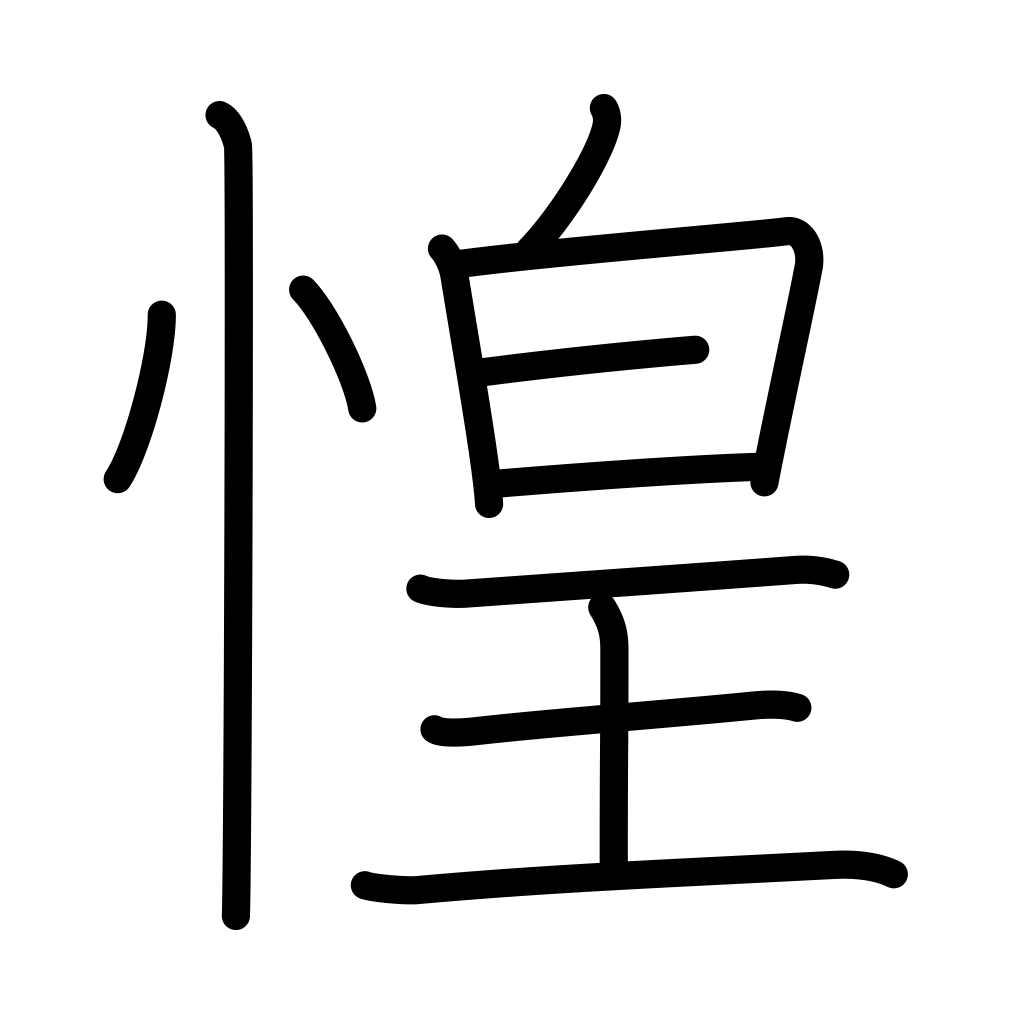
Meaning: fear